Question: The language I am using is java. From my database/cloud-server I am getting a simple JSON array which contains "strings", I want to use these strings and display them to the user. Simple task. However I am totally new to JSON and database so I couldnt accomplish this.

As you can see in the screenshot, my JSON array is called "object" and it has 3 string values, how do I access them as strings to display to the user?
I tried
'''
String a = (String) object.get(0);
'''
Also, what if I have array of arrays inside a JSON array? how do I access a particular array inside the JSON array to search for strings inside of it?
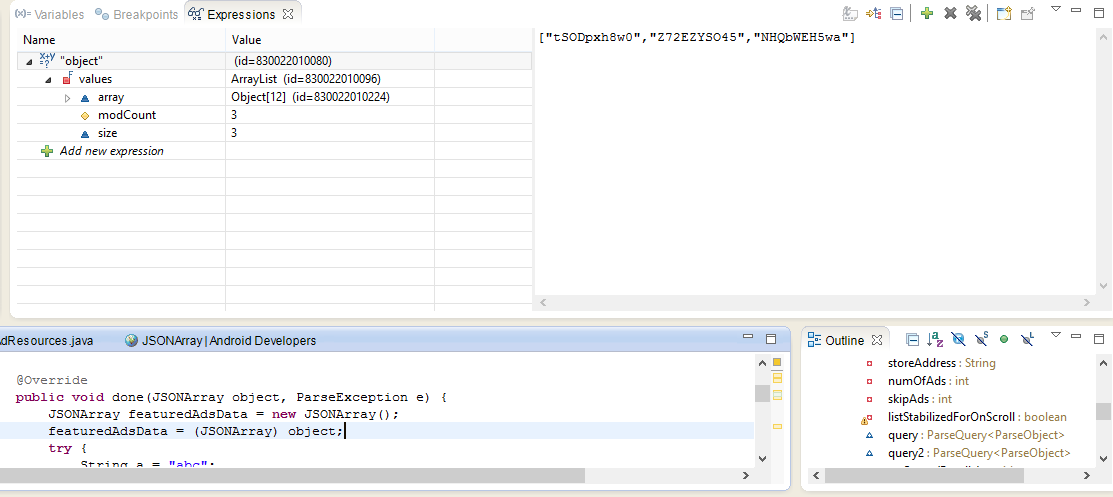
Answer: Here are the 2 classes you can use to parse JSON data in Java:
- <URL>
Values in objects are referenced by the string identifier and you can identify them in the JSON by the use of {} brackets, and arrays are referenced by index and they will be enclosed in [] brackets. Trying to parse 1 as the other will throw an exception. You can nest objects in arrays, arrays in objects, or however you'd like. Once you use get() on an object or array, you can use get() again to get a child object or array.